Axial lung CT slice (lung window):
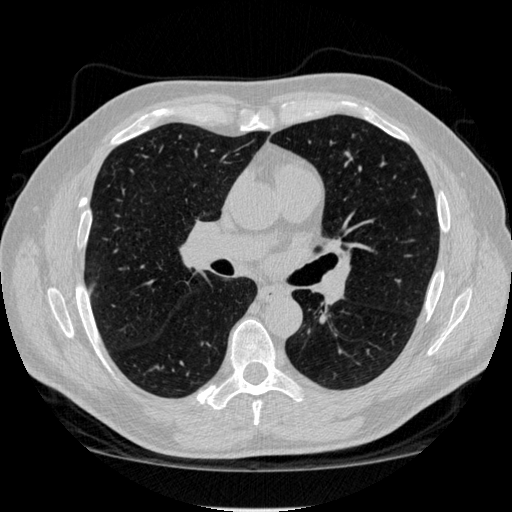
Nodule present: no